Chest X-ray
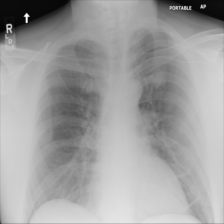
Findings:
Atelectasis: negative
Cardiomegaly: negative
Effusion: negative
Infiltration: negative
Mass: negative
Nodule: negative
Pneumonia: negative
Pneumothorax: negative
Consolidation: negative
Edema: negative
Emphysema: negative
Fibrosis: negative
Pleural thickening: negative
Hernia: negative